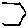
Label: hexagon